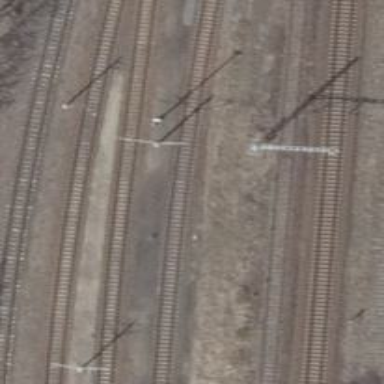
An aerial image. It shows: Railway yard used for servicing trains.